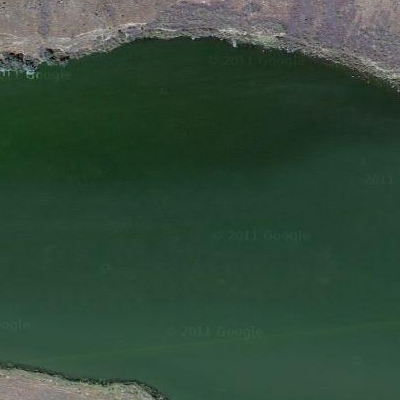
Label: RiverLake